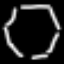
Label: octagon